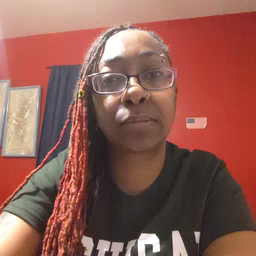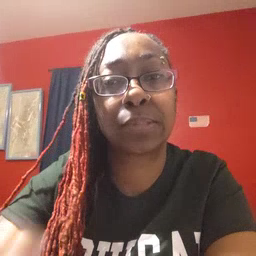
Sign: chair